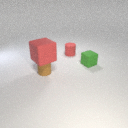
small brown rubber cylinder below large red rubber cube